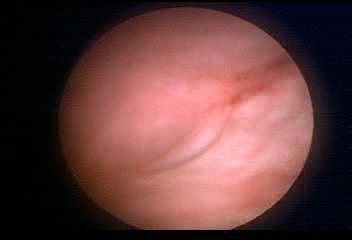
Modality: WLC
Class: Normal mucosa
Bladder cancer association: No